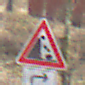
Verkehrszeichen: SteinschlagLinks
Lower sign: RichtungsangabeDurchPfeile5
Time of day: MorningAfternoon
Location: Outdoor (Nature)
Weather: Clear
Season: Winter
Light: Natural